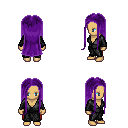
a pixel art fantasy rpg character, female body template, human, tanned skin, gray robe, red pants, purple extra-long hairstyle, four views (front, back, left, right), 2x2 character sprite sheet, small pixel art, hard edges, no anti-aliasing